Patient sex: M
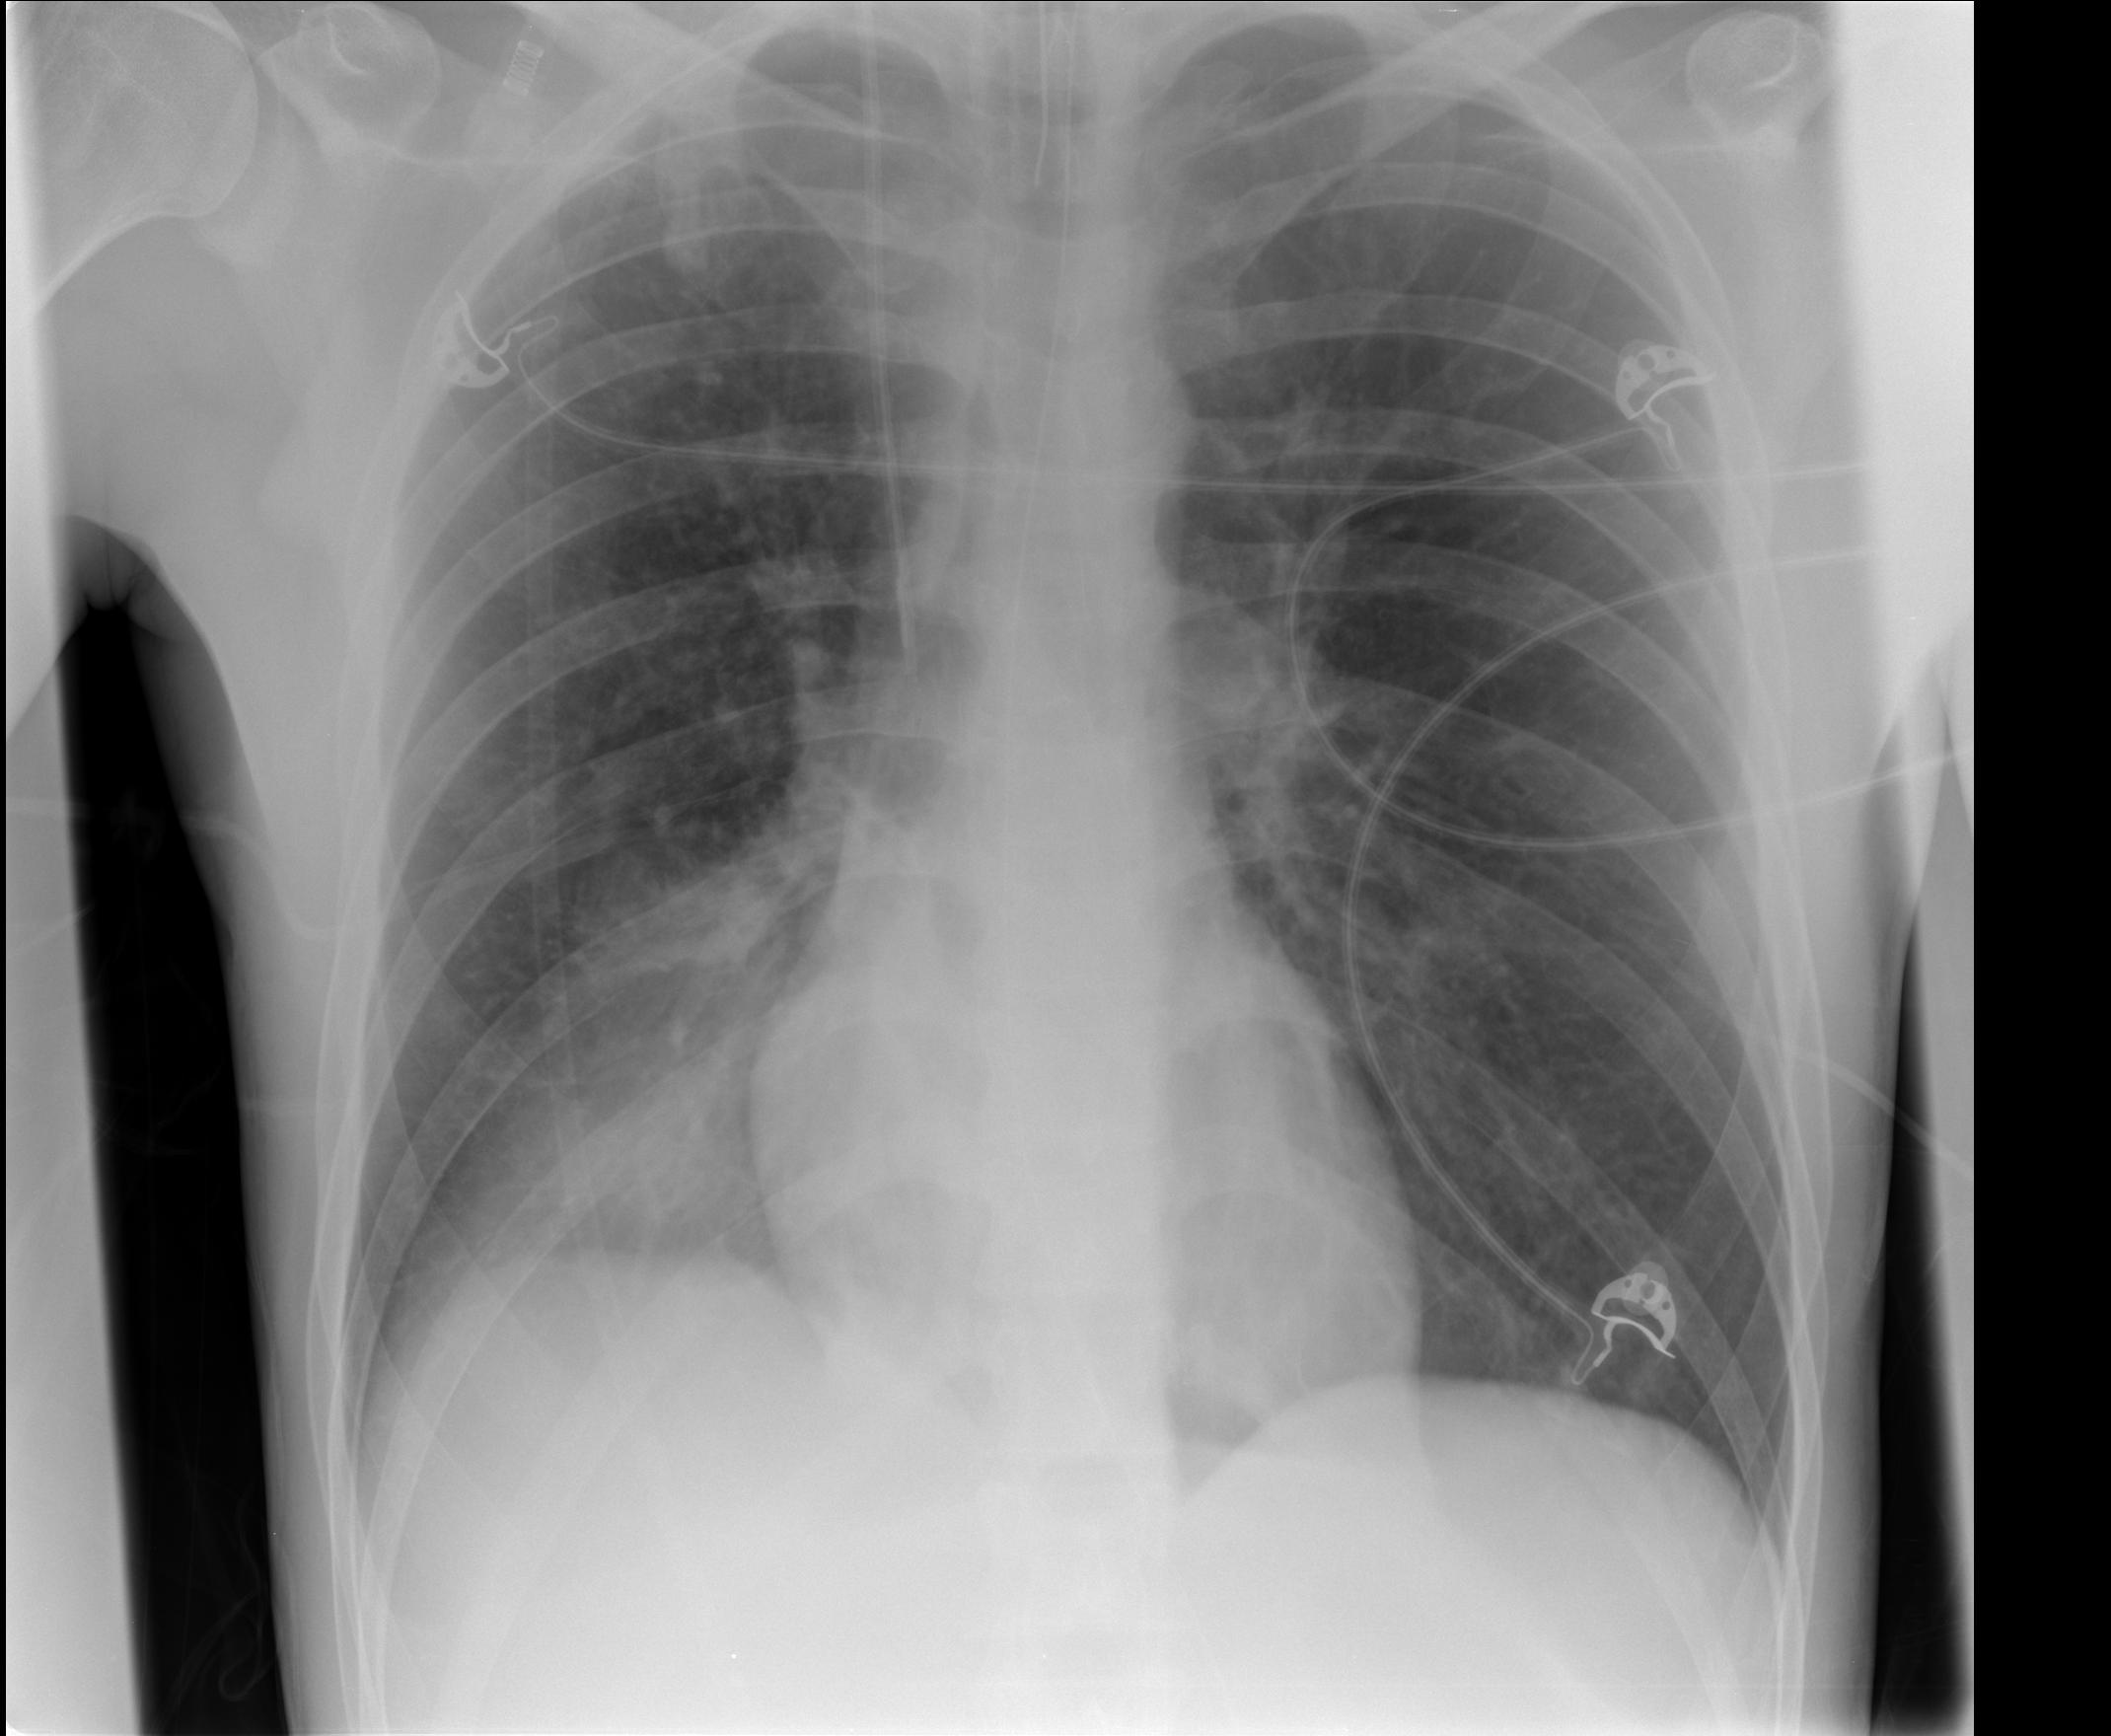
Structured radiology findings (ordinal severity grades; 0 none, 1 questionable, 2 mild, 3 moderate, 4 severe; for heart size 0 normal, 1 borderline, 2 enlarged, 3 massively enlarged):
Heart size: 0
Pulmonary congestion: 0
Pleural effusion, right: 0
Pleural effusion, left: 0
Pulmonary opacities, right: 3
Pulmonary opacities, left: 0
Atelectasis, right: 2
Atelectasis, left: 0